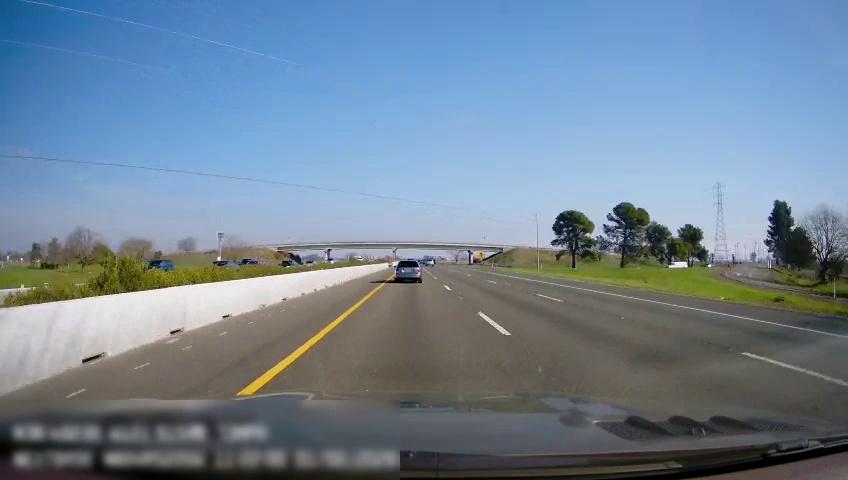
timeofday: Day
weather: Sunny
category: Drivable Space
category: Vehicles | Van
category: Vehicles | Car
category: Vehicles | SUV
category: Vehicles | Car
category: Vehicles | Car
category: Vehicles | Car
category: Vehicles | Car
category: Vehicles | Truck
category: Lanes | Current Lane
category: Lanes | Alternate Lane
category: Lanes | Current Lane
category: Lanes | Alternate Lane
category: Lanes | Alternate Lane